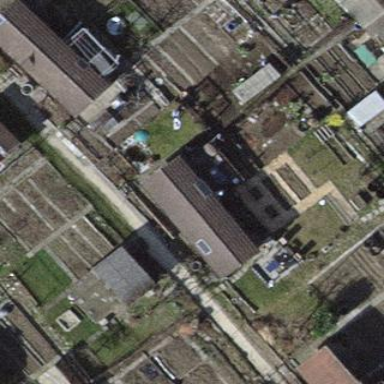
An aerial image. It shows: Allotment house.